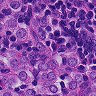
Metastatic tissue present: yes